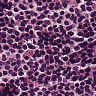
Metastatic tissue present: no